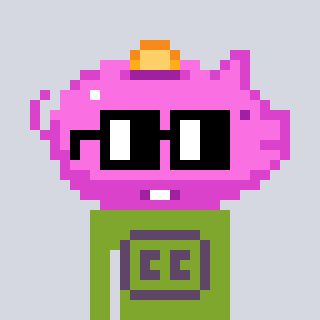
a pixel art character with square black glasses, a piggybank-shaped head and a slimegreen-colored body on a cool background